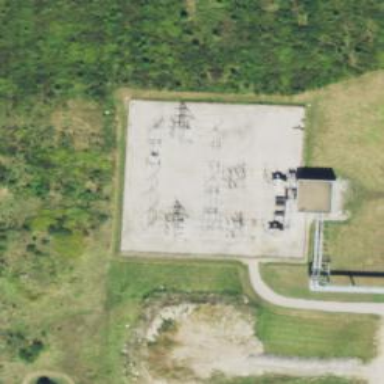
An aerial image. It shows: Switch used for power control.